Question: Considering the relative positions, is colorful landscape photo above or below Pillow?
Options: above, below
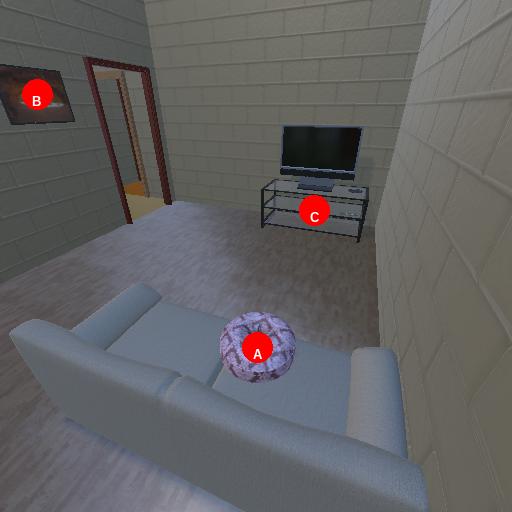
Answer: above